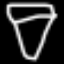
Label: diamond